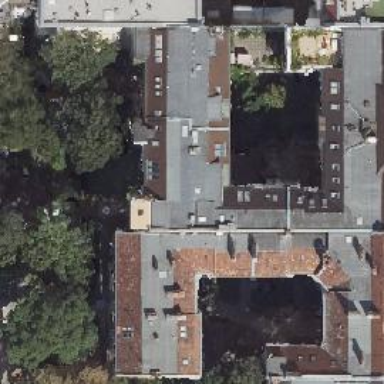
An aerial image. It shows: Building consisting of apartments with double saltbox roof made of roof tiles.